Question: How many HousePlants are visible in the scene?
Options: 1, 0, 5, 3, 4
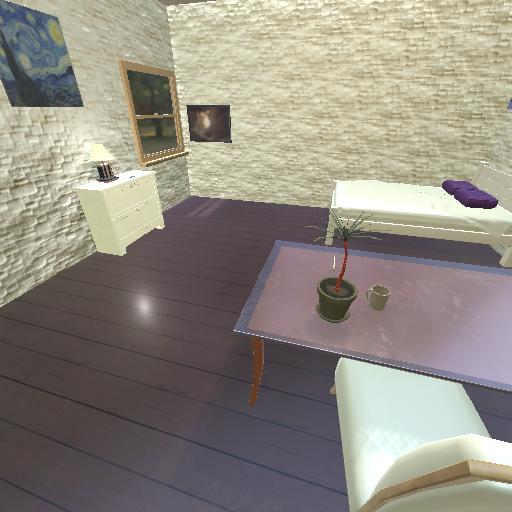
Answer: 1